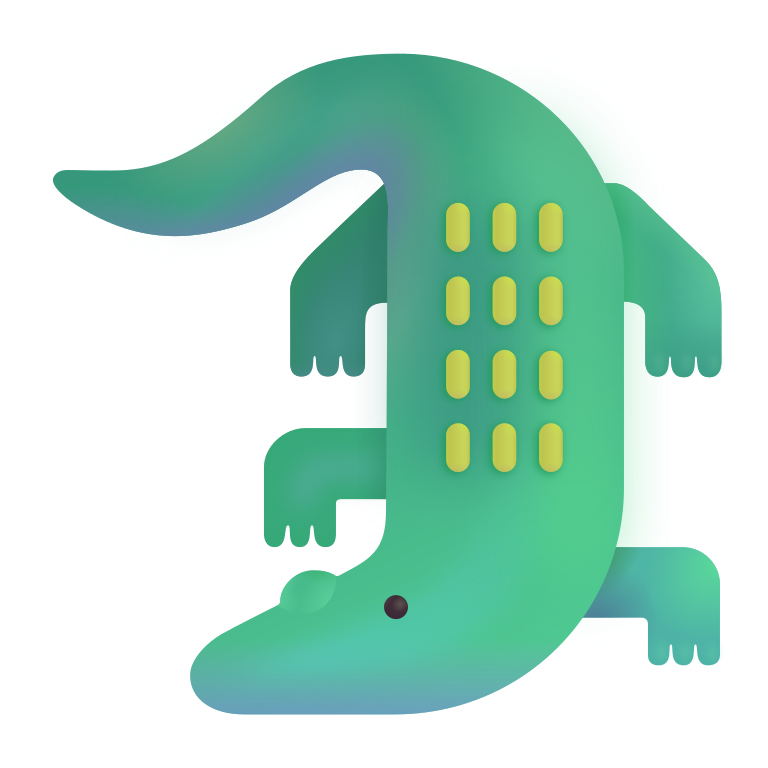
crocodile color